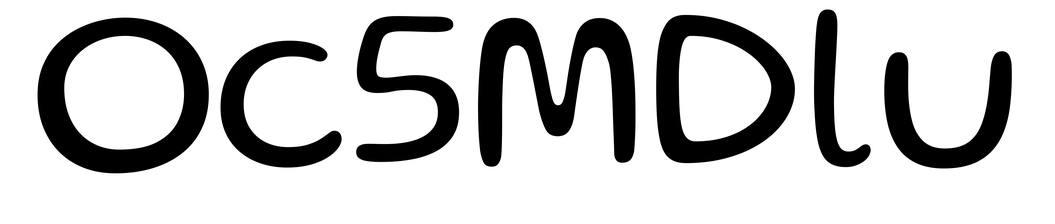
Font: Gluten_Light